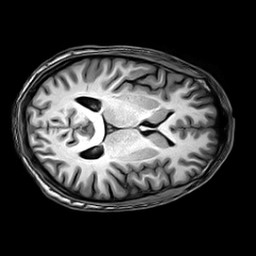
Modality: T1w
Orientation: axial
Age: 28
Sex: male